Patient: sex M, age 74
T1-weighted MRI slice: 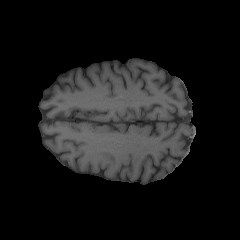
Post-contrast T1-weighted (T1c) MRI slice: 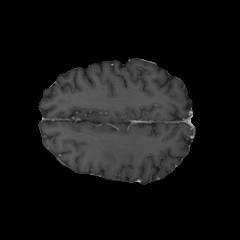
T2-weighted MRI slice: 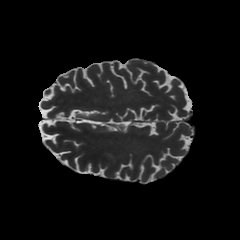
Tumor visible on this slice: no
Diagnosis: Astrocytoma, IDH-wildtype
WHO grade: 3